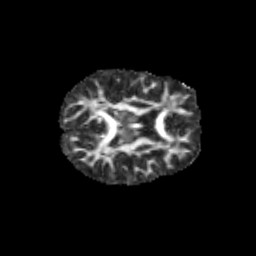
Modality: FA
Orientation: axial
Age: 10
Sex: female
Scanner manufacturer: siemens
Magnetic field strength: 3 T
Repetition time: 3.8 s
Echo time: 0.07 s